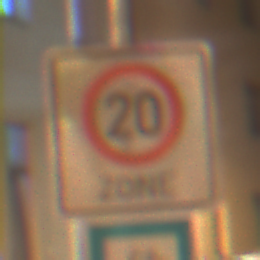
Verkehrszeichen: BeginnZone20
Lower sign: SackgasseRadverkehrDurchlaessig
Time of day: Night
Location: Outdoor (Urban)
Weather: Clear
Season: NotSpecified
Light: Artificial